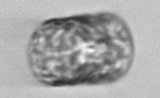
Label: Lauderia_annulata